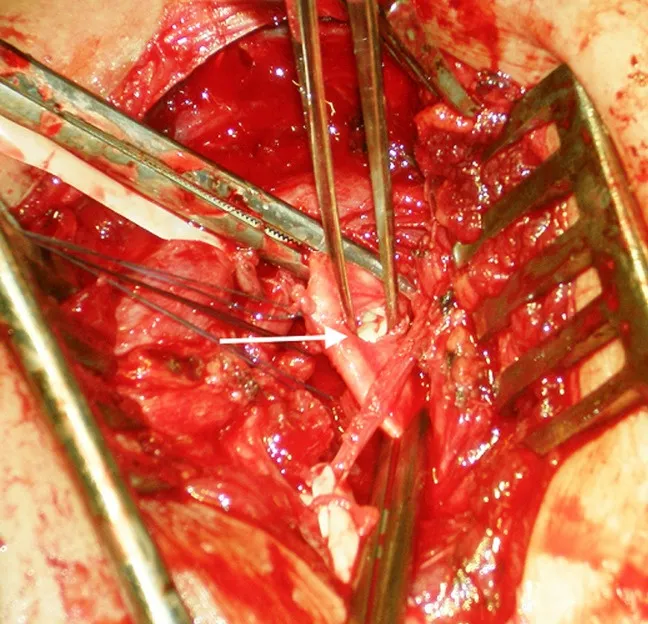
partial section of right subclavian artery due to the clavicle fracture with pseudoaneurysm neck (arrow).
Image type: medical_photograph (other_medical_photograph)